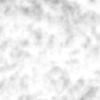
Label: no_change